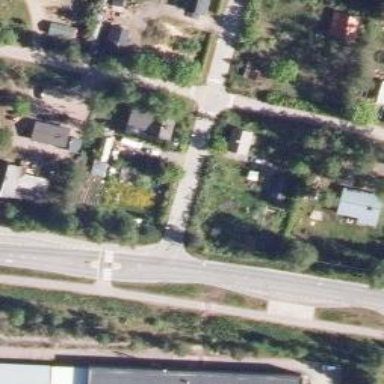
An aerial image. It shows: Cycleway.